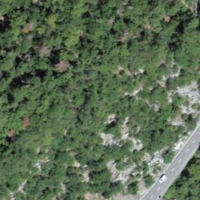
EUNIS habitat code: 45
Species observed at this site:
Juniperus communis